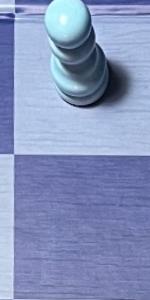
Label: Empty